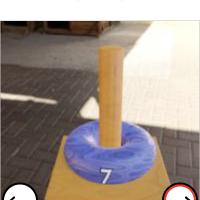
Task: sum
Answer: 7